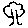
Label: tree